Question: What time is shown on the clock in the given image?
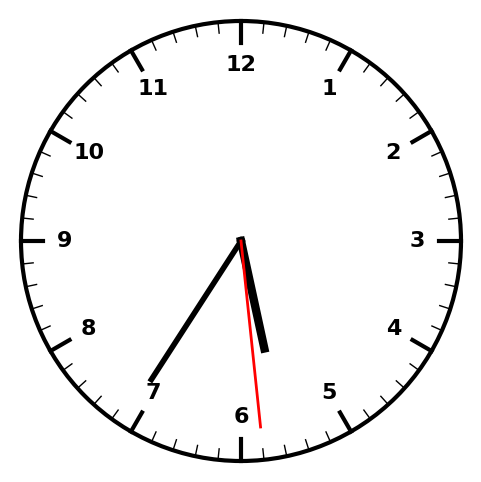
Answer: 05:35:29